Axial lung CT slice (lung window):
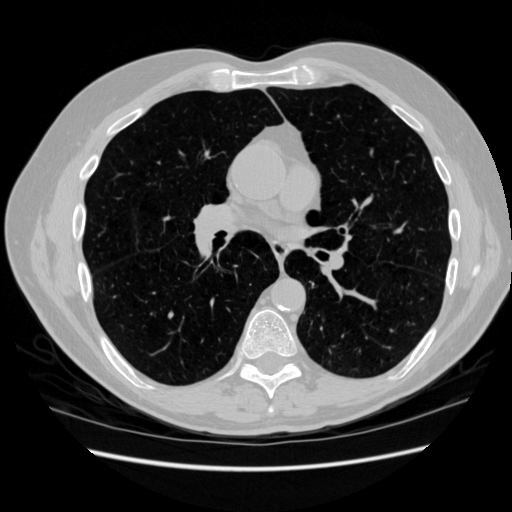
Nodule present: no